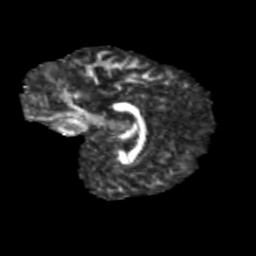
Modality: FA
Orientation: sagittal
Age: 13
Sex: female
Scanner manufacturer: siemens
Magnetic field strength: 3 T
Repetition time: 3.8 s
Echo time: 0.07 s